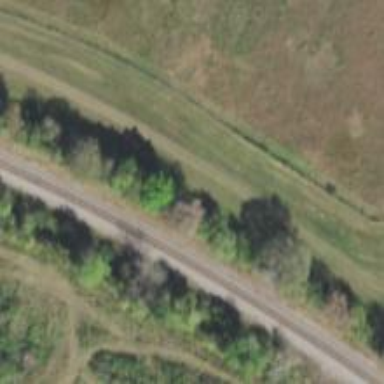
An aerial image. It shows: Railway track.